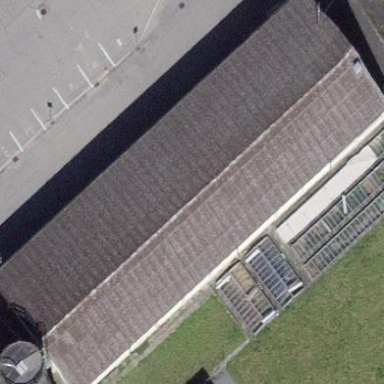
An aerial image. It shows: Hangar building.